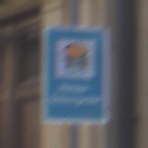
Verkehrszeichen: Wasserschutzgebiet
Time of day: MorningAfternoon
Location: Outdoor (Urban)
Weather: PartlyCloudy
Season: NotSpecified
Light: Natural